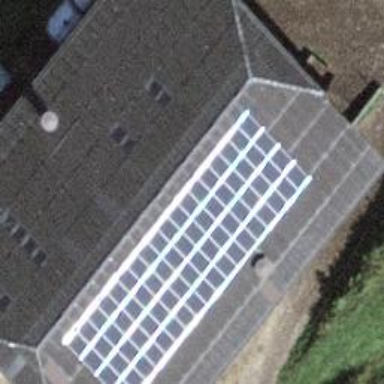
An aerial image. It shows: Solar photovoltaic panel generator.